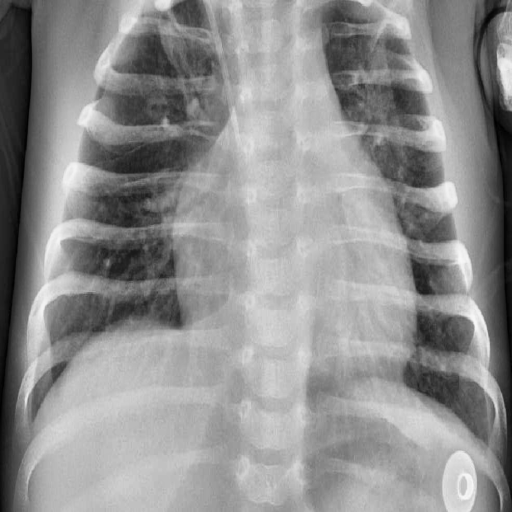
Finding: PNEUMONIA